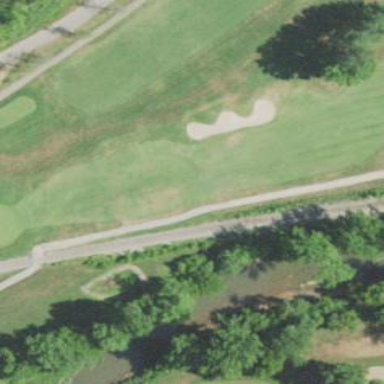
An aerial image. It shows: Golf fairway in the image.